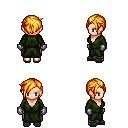
a pixel art fantasy rpg character, female body template, human, light skin, green robe, robe skirt, light blonde pixie cut hairstyle, metal gloves, gray slippers, four views (front, back, left, right), 2x2 character sprite sheet, small pixel art, hard edges, no anti-aliasing